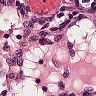
Metastatic tissue present: no